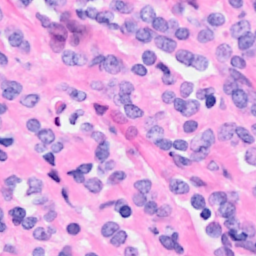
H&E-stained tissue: Breast